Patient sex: F
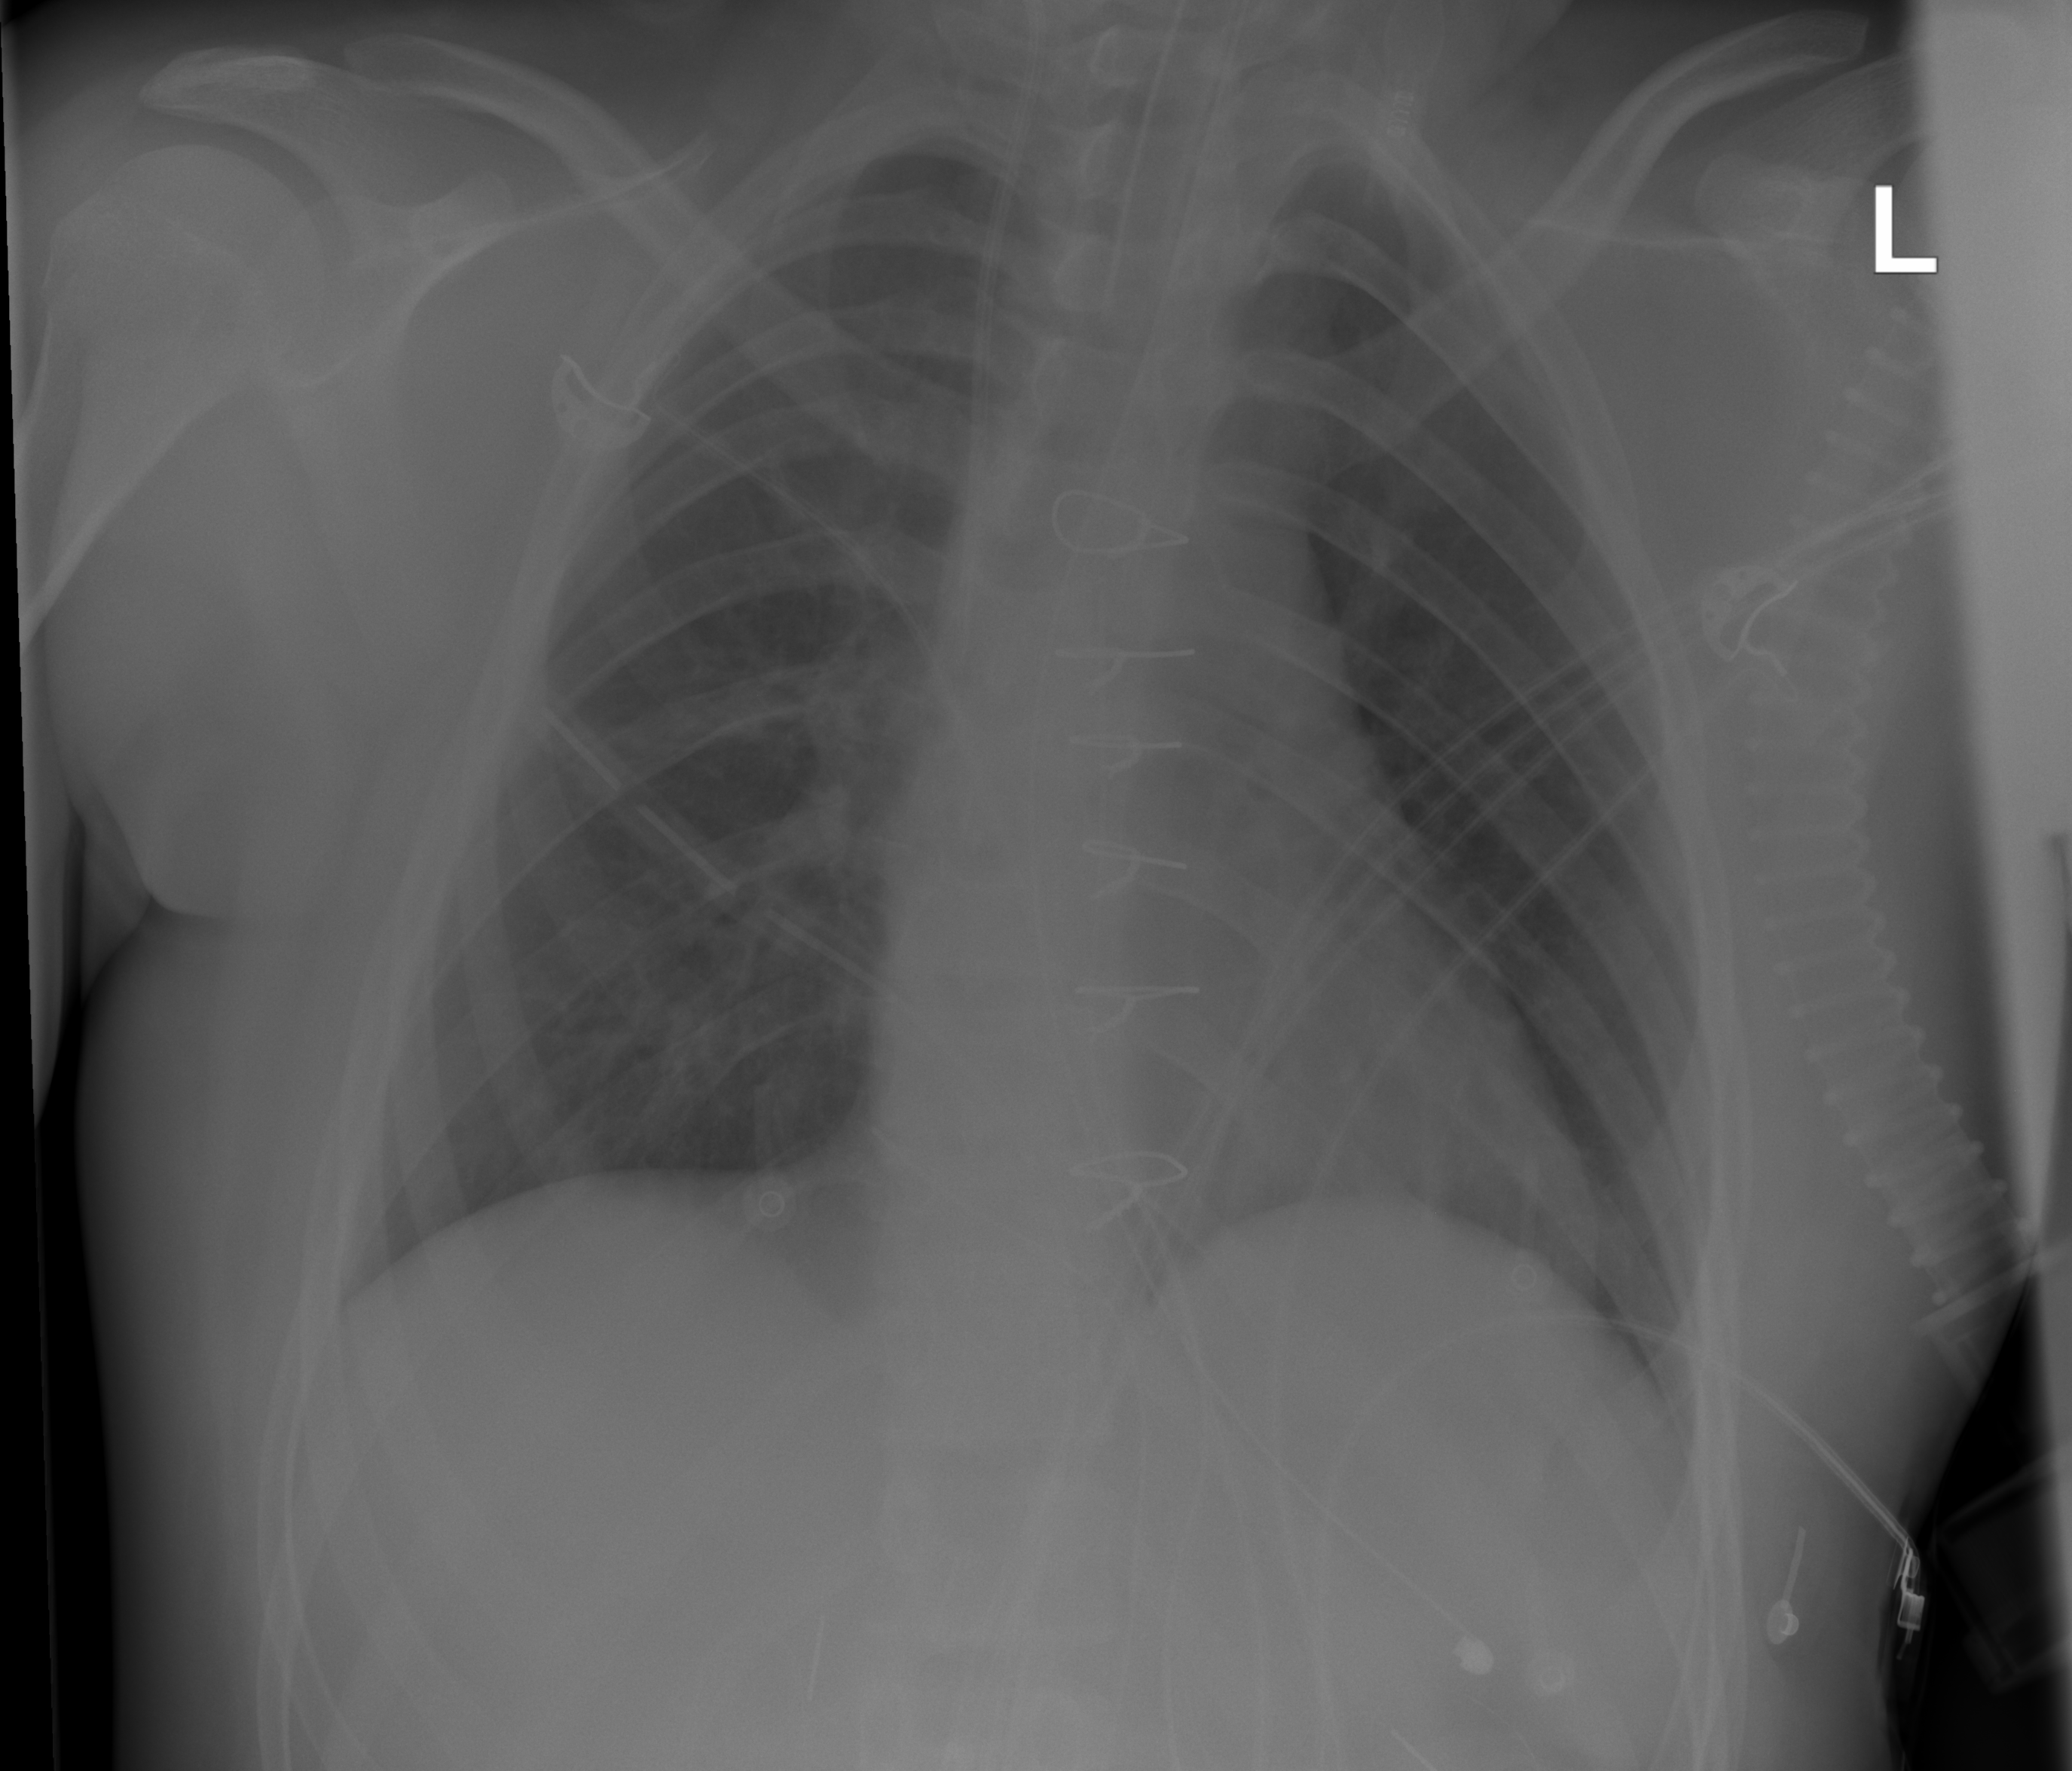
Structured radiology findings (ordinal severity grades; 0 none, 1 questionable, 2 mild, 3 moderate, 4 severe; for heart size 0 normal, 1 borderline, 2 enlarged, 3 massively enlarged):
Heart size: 0
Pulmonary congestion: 0
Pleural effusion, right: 0
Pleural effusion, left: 0
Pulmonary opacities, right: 0
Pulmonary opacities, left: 0
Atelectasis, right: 2
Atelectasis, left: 2